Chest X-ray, PA view. Patient: 35 years old, sex M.
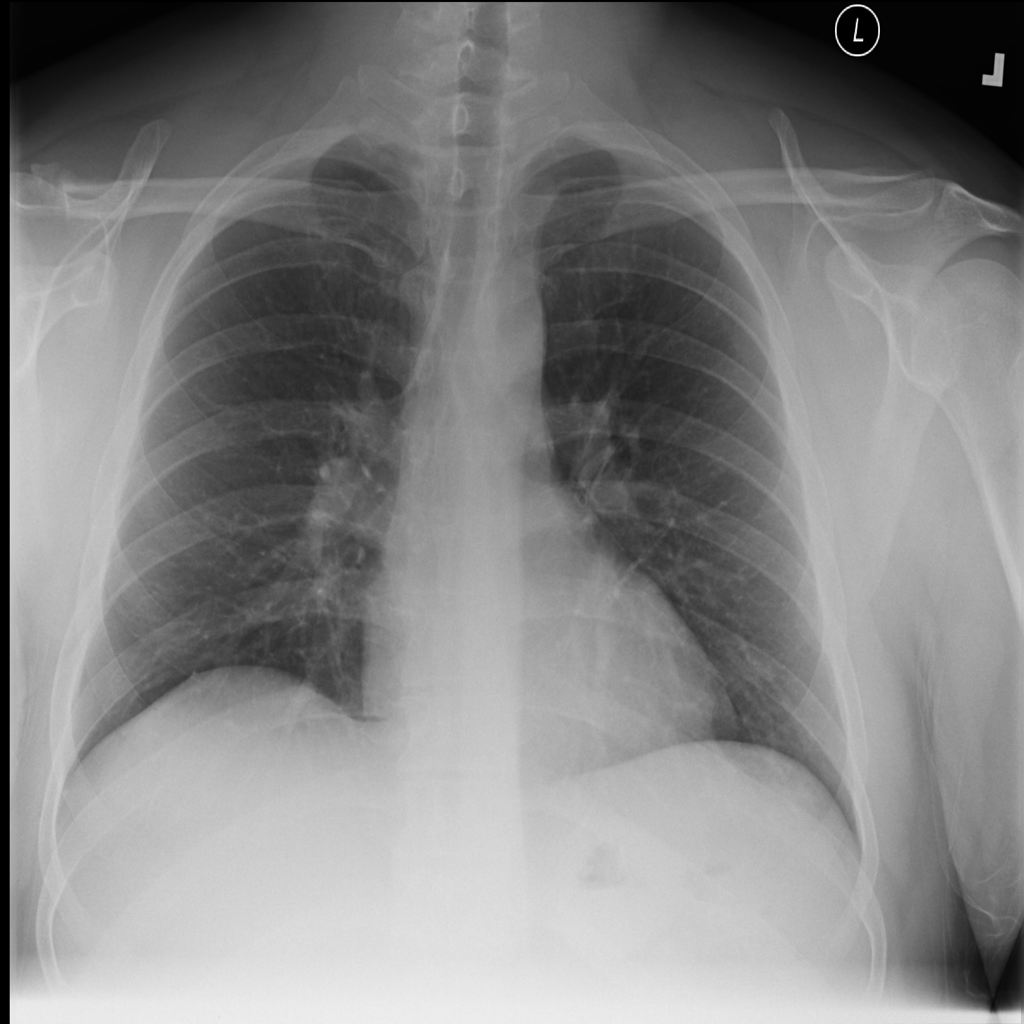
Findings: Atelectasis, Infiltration